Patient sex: F
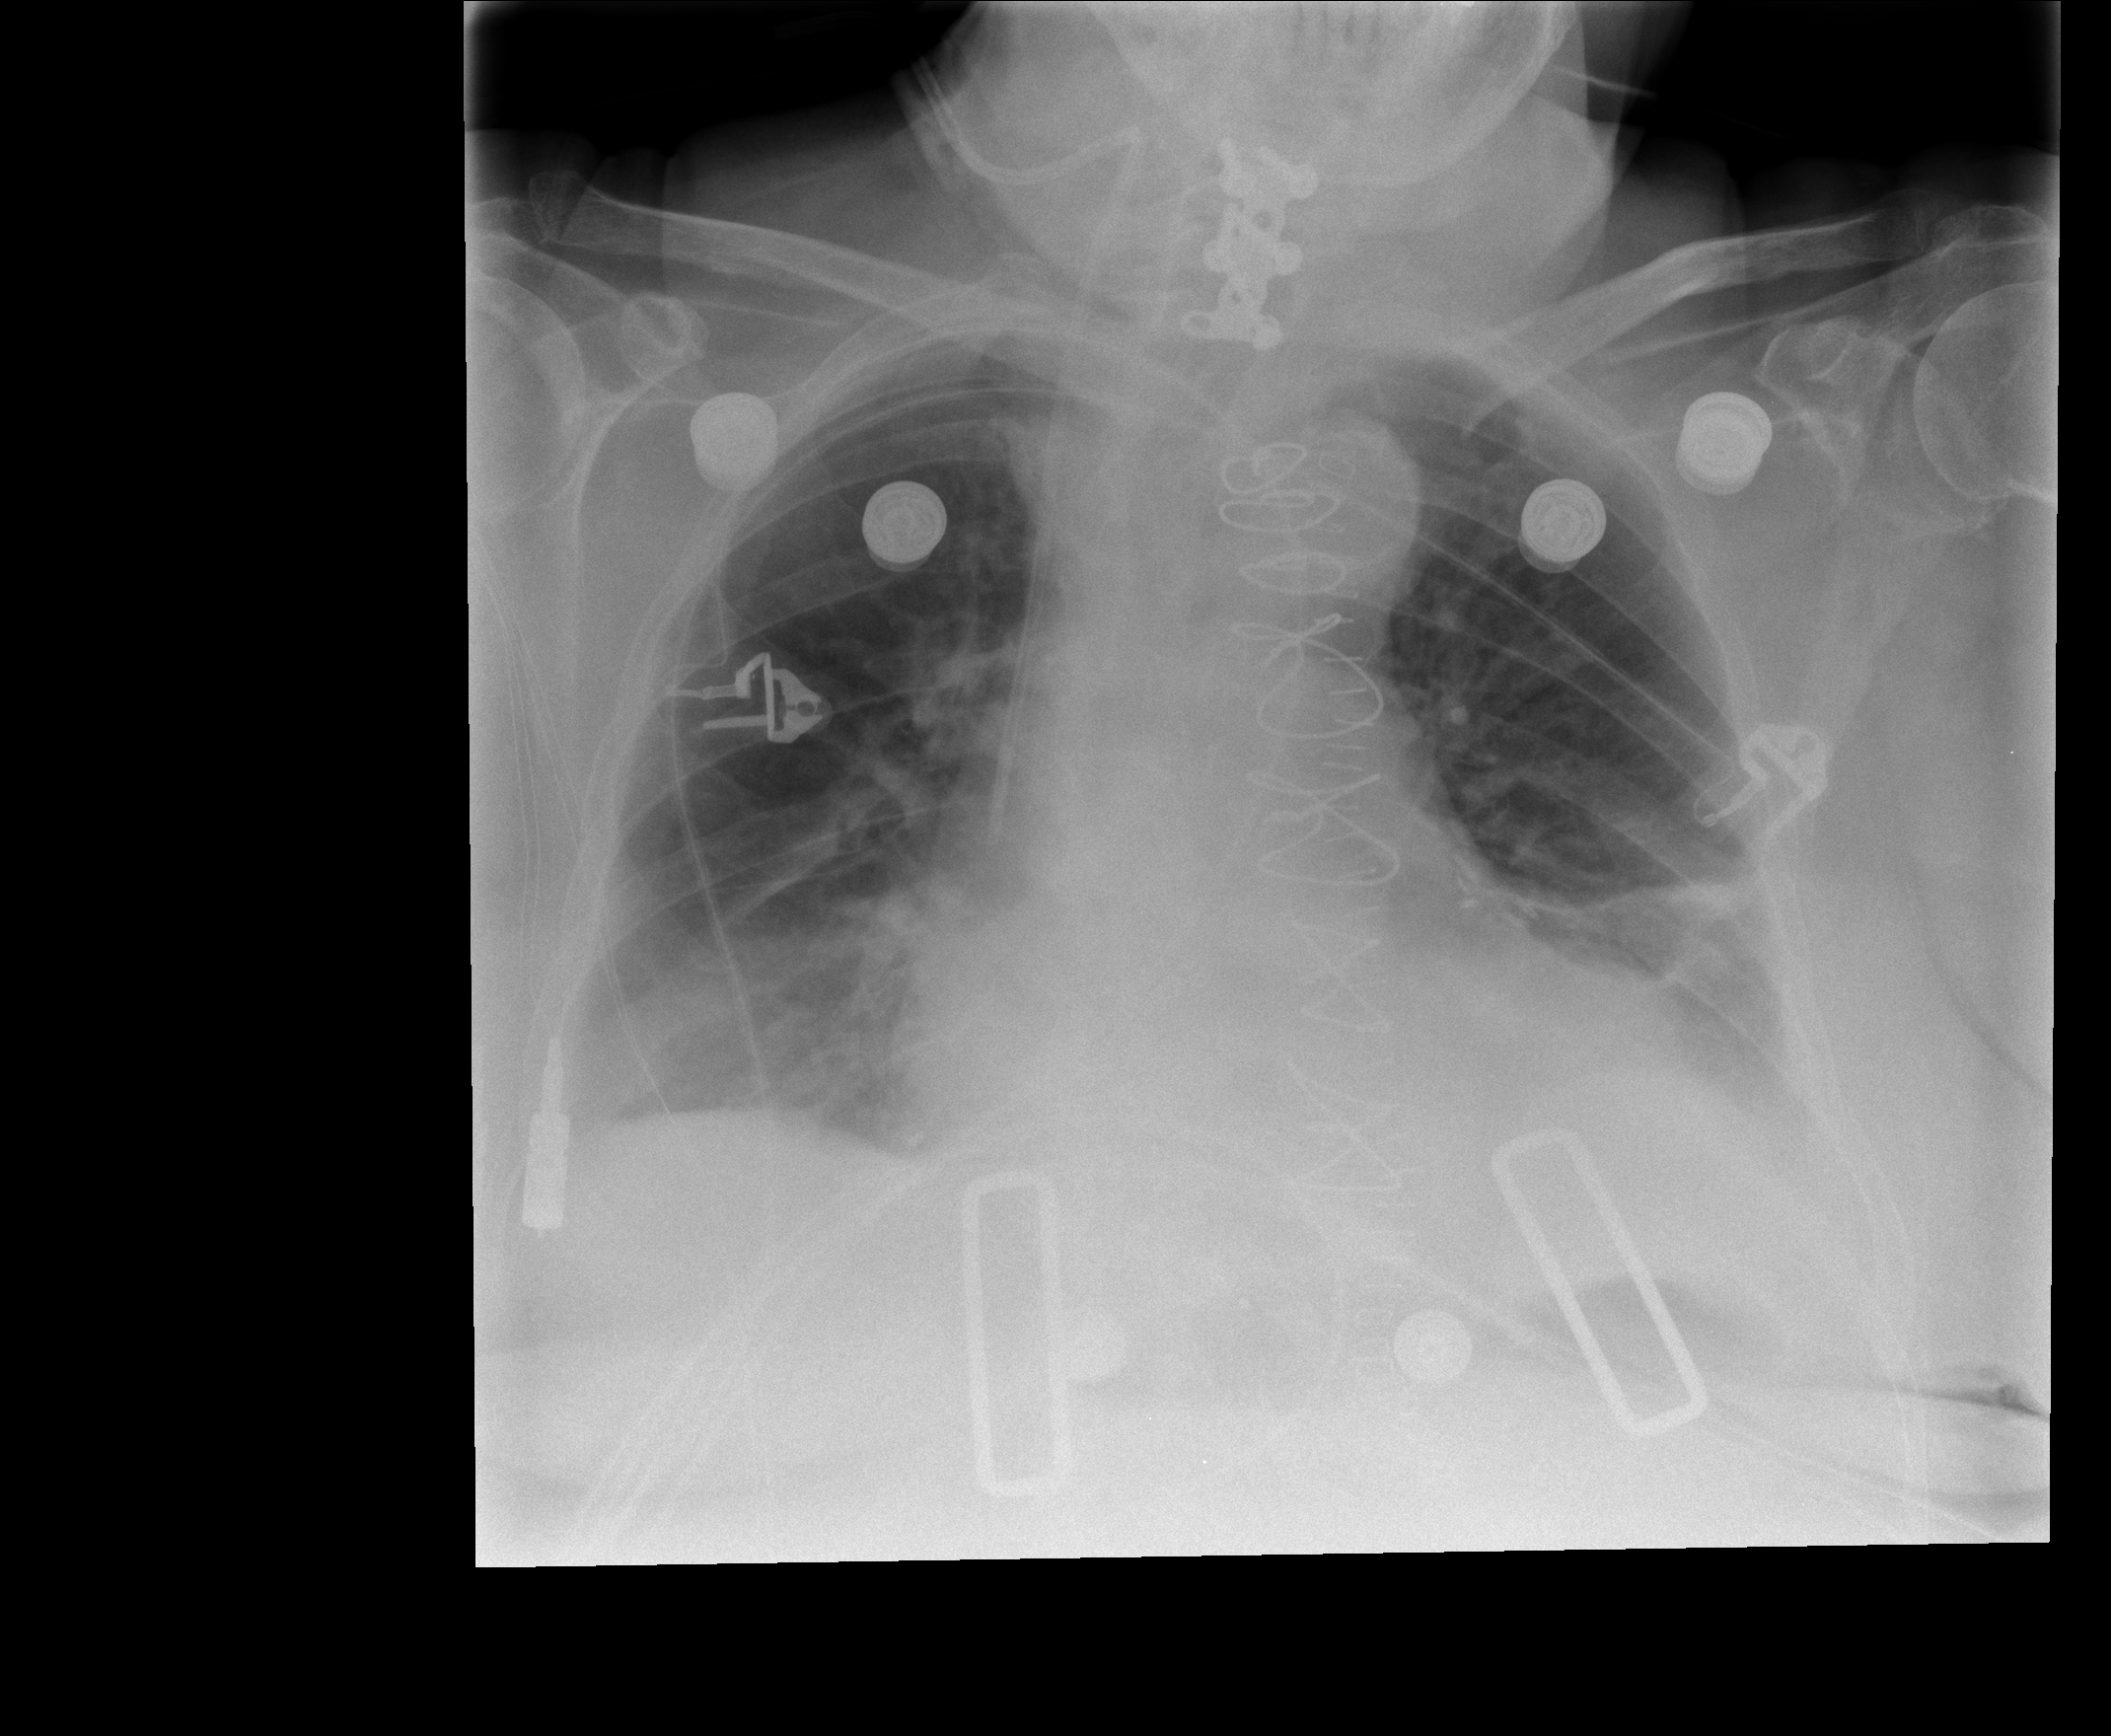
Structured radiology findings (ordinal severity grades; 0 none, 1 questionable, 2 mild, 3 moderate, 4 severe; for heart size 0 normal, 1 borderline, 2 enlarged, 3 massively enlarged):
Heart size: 2
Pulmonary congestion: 1
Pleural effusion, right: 2
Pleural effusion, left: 0
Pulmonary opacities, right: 1
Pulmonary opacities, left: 1
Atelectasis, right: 2
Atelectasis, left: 2